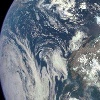
Label: cloud